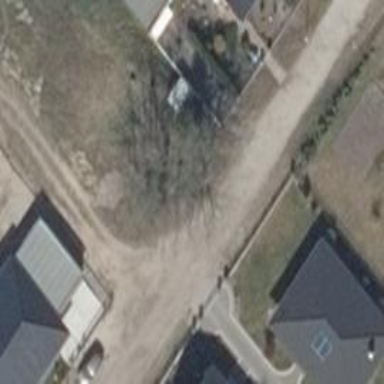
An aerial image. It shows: Residential road with sandy surface.